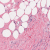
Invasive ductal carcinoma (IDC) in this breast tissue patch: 0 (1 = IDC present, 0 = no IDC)